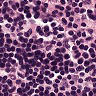
Metastatic tissue present: no